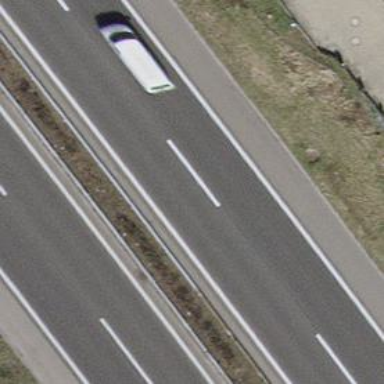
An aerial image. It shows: Asphalt motorway.